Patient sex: F
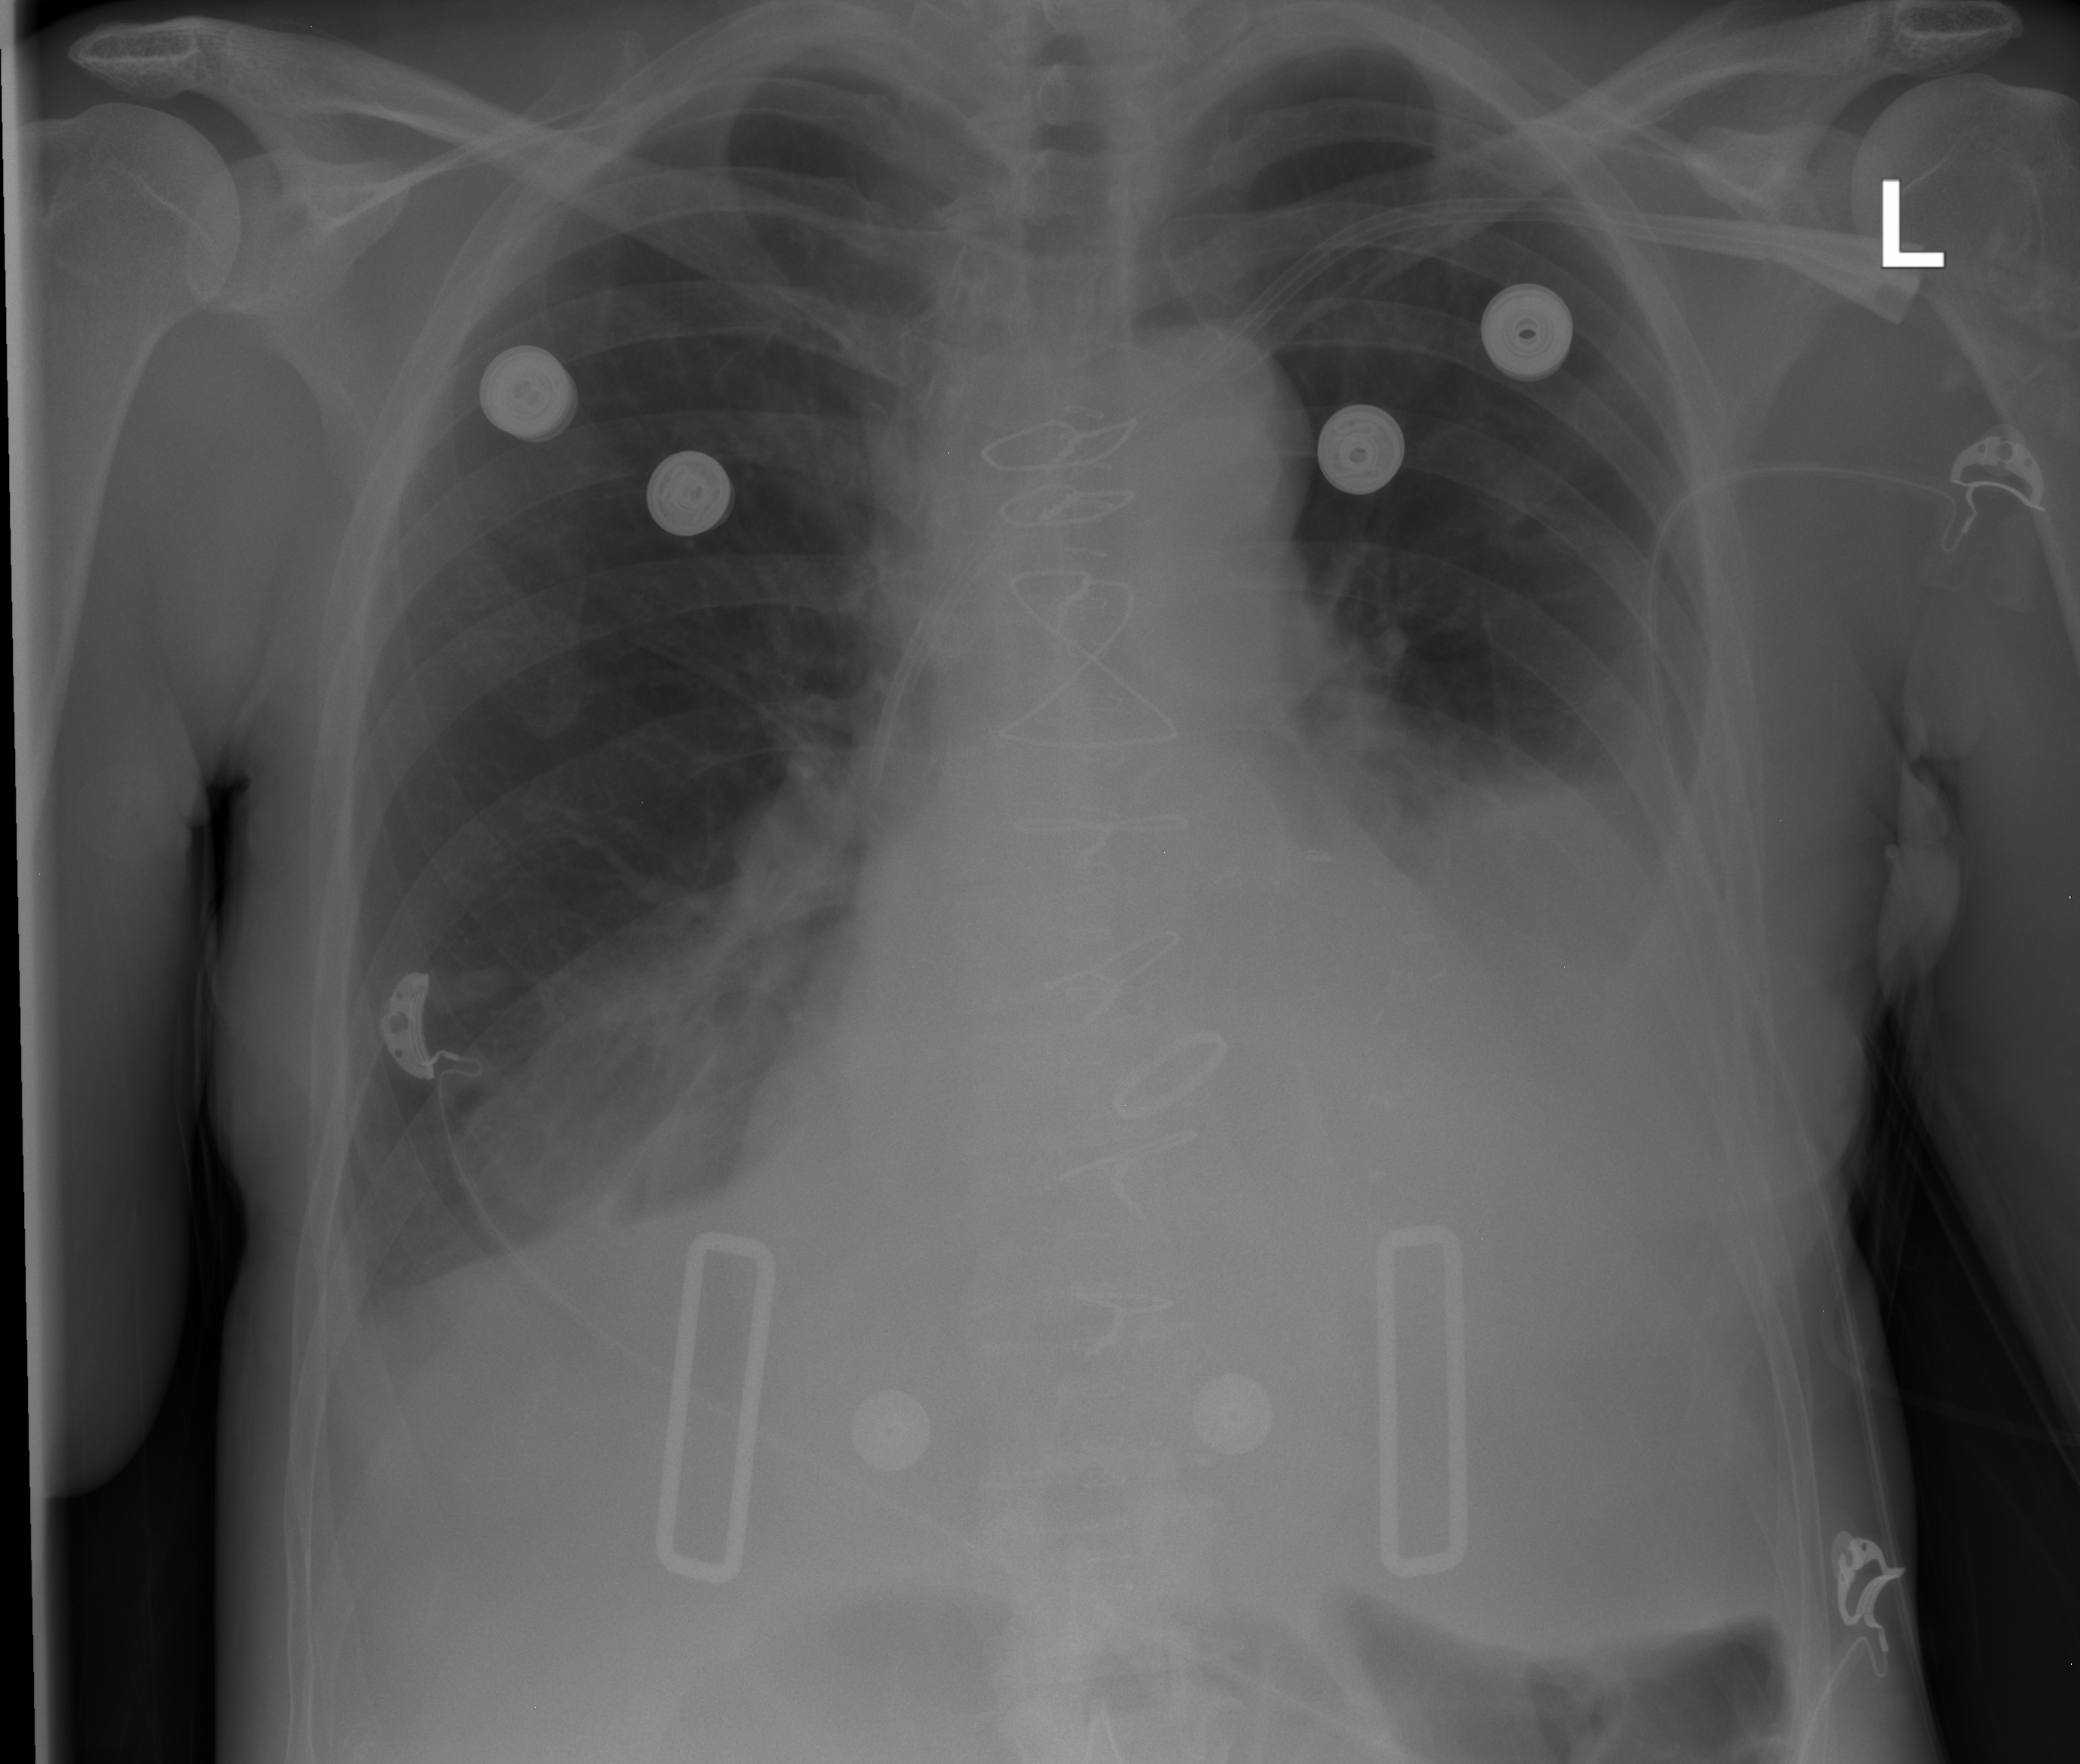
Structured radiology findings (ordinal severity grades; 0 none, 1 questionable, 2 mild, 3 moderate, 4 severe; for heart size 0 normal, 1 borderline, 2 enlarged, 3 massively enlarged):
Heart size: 2
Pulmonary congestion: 0
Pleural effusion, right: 2
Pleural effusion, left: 3
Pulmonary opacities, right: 2
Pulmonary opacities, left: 0
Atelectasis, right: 2
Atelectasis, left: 3